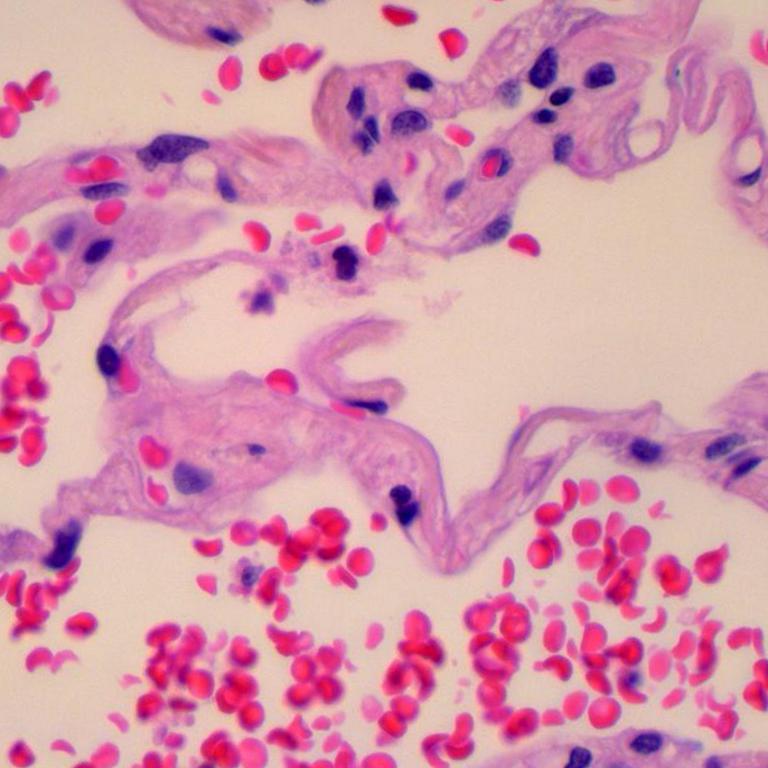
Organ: lung
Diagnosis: benign